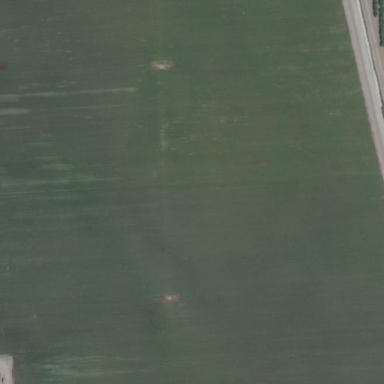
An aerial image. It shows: Farmland with field cropland.